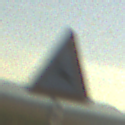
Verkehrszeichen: WildwechselRechts
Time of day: SunriseSunset
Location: Outdoor (RoadRail)
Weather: Clear
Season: NotSpecified
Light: Natural